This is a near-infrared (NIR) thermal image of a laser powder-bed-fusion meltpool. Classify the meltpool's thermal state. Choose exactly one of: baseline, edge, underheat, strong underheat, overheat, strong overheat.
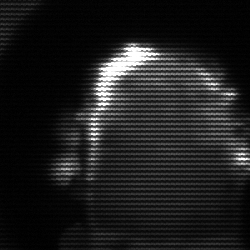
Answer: baseline